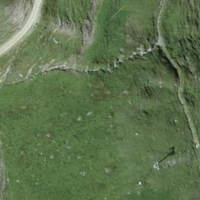
EUNIS habitat code: 26
Species observed at this site:
Maniola jurtina
Erebia tyndarus